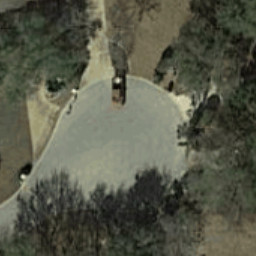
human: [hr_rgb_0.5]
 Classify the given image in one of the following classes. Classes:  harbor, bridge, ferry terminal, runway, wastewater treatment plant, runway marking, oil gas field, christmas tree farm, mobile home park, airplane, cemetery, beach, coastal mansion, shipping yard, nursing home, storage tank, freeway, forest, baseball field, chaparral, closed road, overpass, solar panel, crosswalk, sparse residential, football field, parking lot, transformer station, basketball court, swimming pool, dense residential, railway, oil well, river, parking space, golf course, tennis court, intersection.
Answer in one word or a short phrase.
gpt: closed road